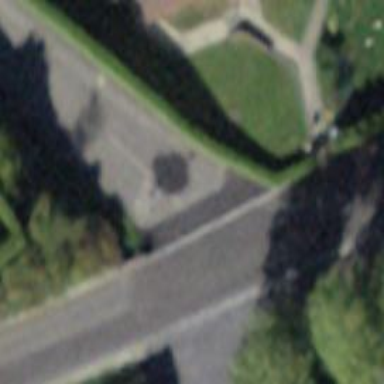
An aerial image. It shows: Stop road.